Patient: sex M, age 45
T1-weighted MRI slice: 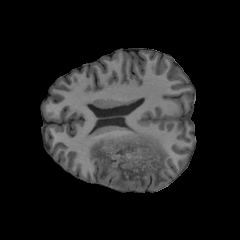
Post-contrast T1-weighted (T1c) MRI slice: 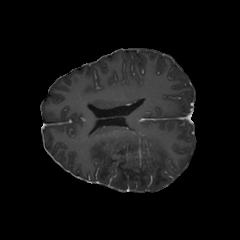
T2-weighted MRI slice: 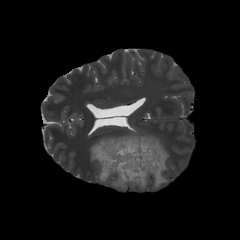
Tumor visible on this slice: yes
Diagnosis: Astrocytoma, IDH-wildtype
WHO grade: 2